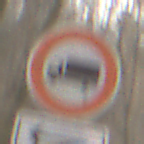
Verkehrszeichen: VerbotFuerKraftfahrzeugeUeberDreiKommaFuenfTonnen
Zusatzzeichen unten: RichtungsangabeDurchPfeile7
Umgebung: Outdoor, Nature
Tageszeit: MorningAfternoon
Wetter: Clear
Licht: Natural
Jahreszeit: Winter
Kontrast: HighContrast